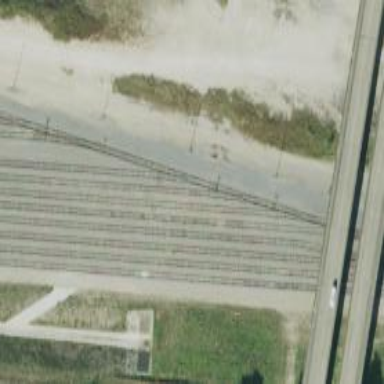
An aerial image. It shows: Railway yard used for servicing trains.